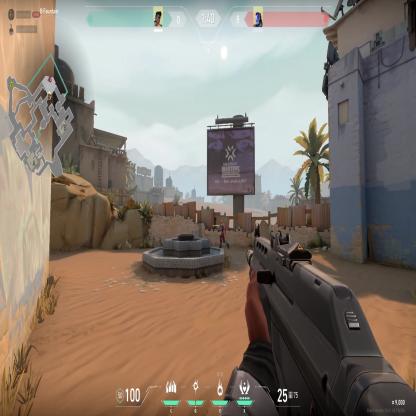
Label: enemy